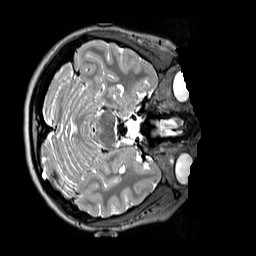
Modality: T2w
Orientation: axial
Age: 13
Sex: female
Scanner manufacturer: siemens
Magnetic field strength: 3 T
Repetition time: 3.2 s
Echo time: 0.408 s